Field crop: maize
Growth stage: 2
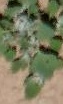
Species: chenopodium